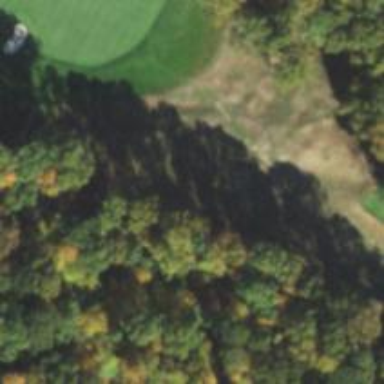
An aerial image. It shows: Service road used as golf cart path.